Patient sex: F
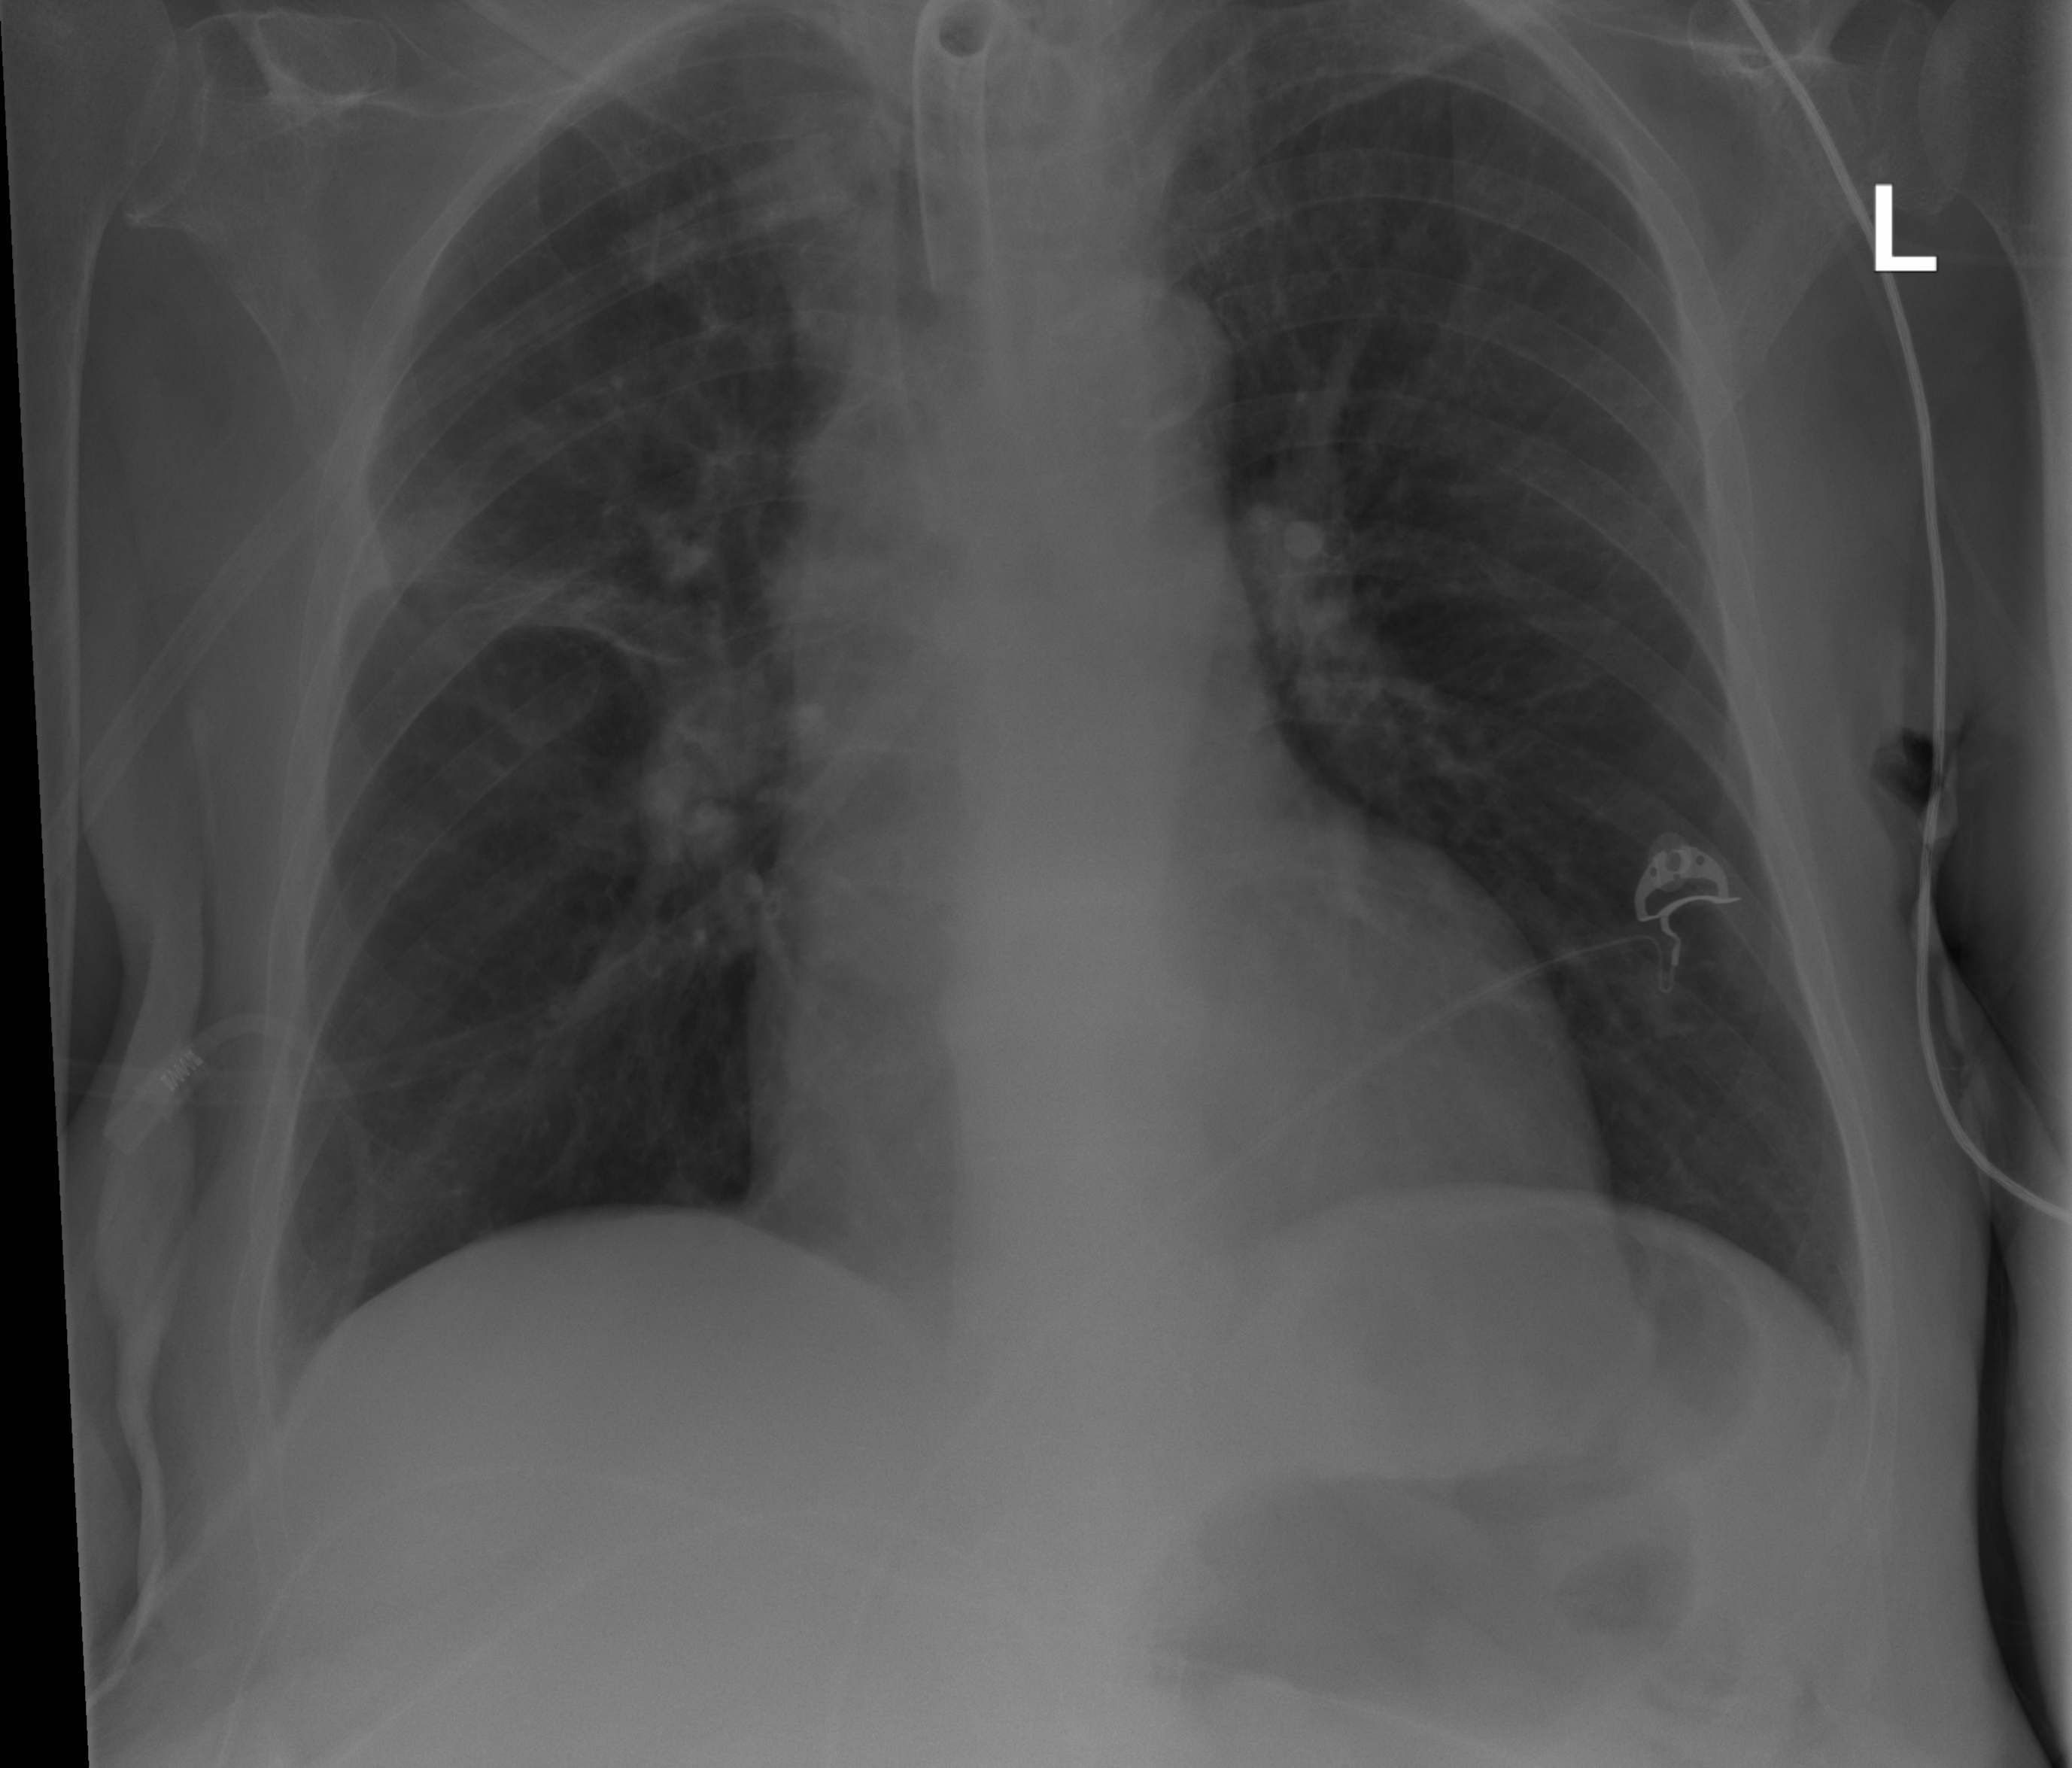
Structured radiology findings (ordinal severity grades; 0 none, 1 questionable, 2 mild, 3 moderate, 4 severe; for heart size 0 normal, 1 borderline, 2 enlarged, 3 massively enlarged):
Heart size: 2
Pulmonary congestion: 0
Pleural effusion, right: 0
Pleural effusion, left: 0
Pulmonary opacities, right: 0
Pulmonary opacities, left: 1
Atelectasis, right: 2
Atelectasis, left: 0